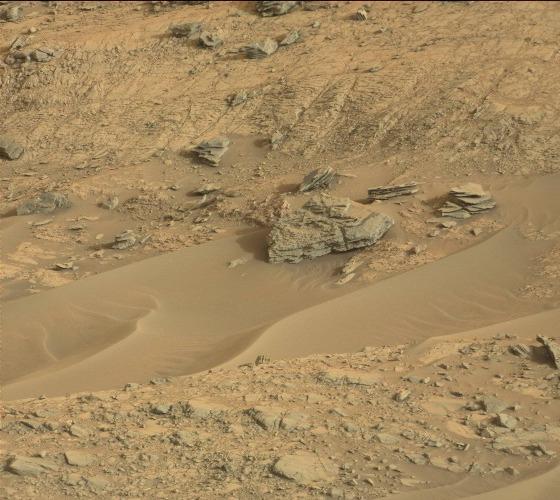
Terrain classes present: Bedrock, Gravel / Sand / Soil, Rock